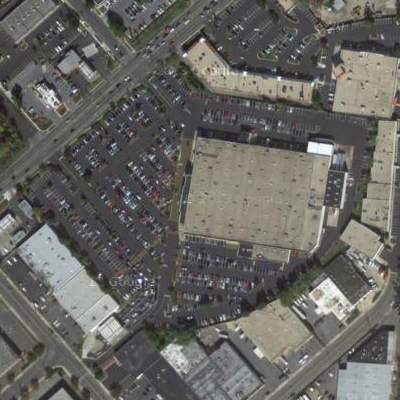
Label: Parking